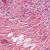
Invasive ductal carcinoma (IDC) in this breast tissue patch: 0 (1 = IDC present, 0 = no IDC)